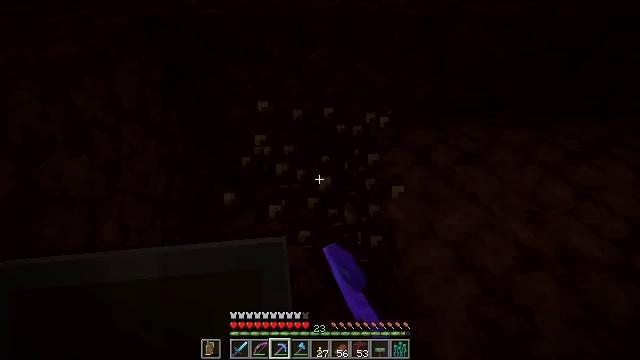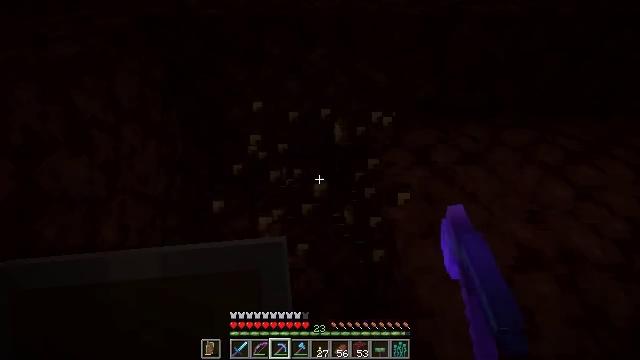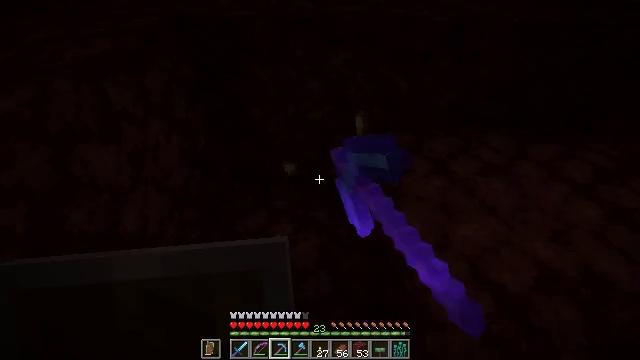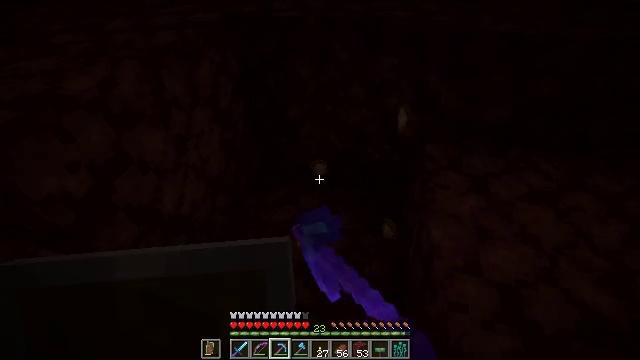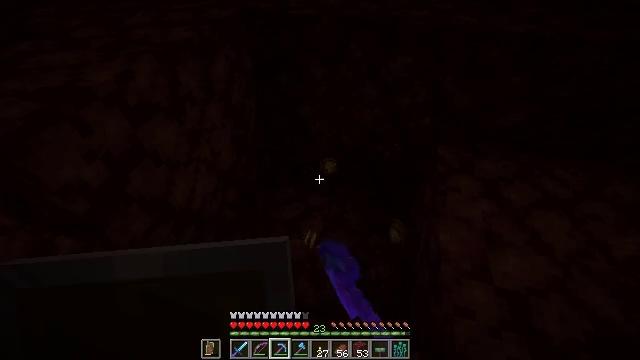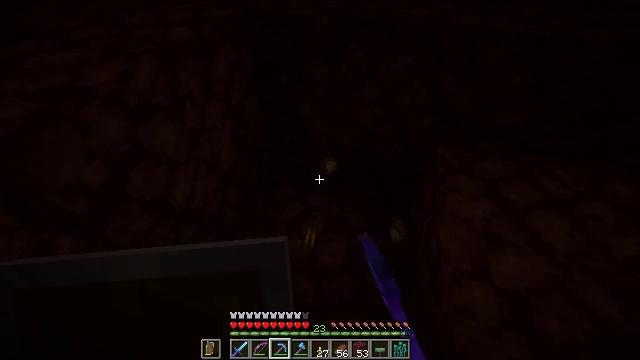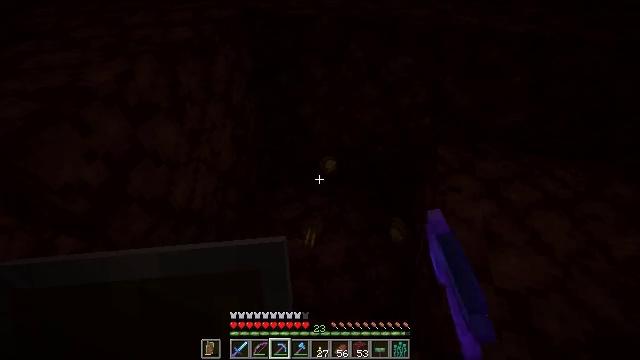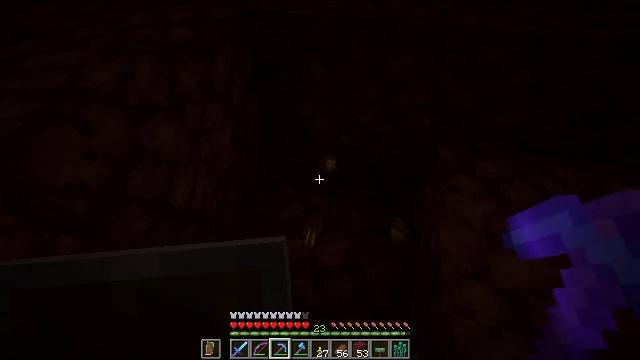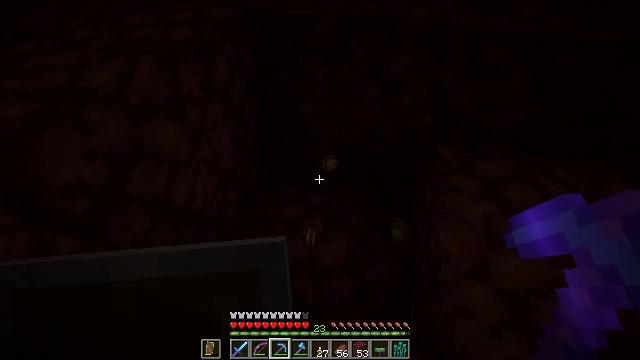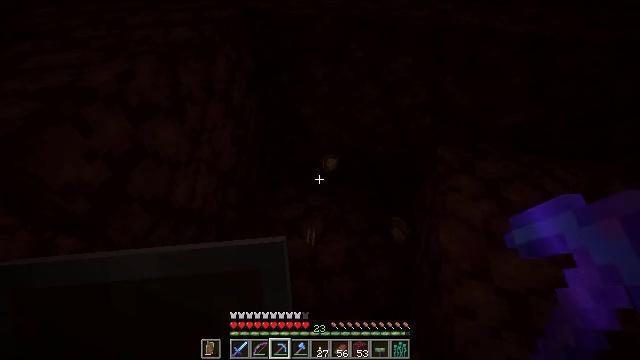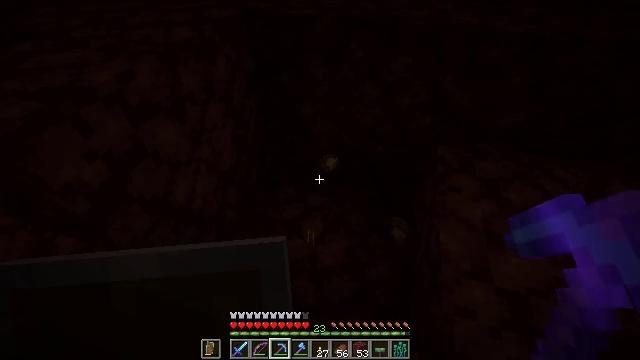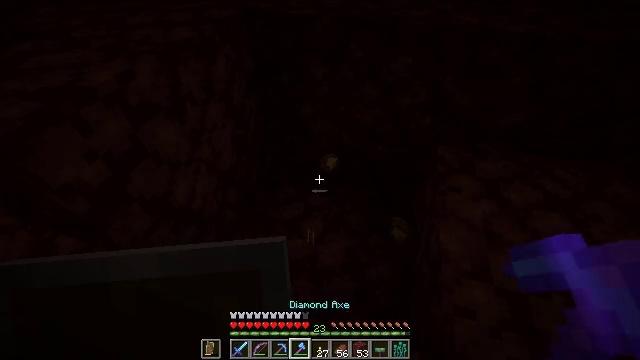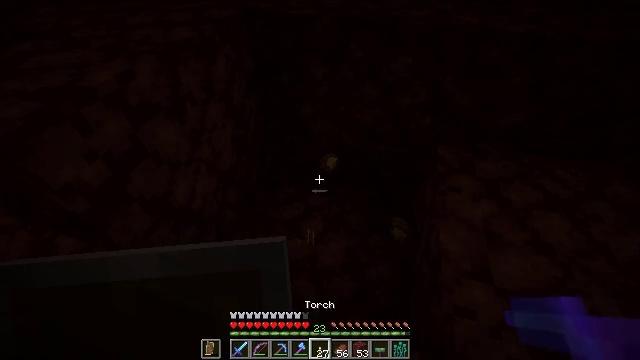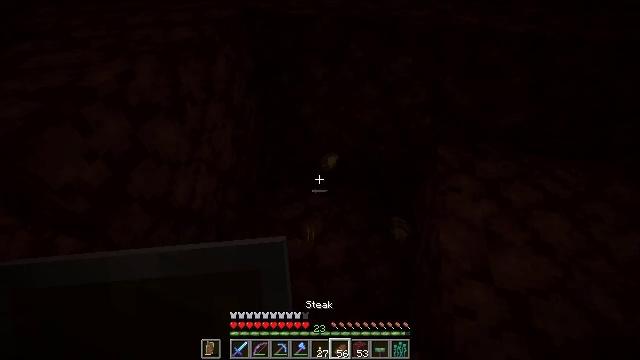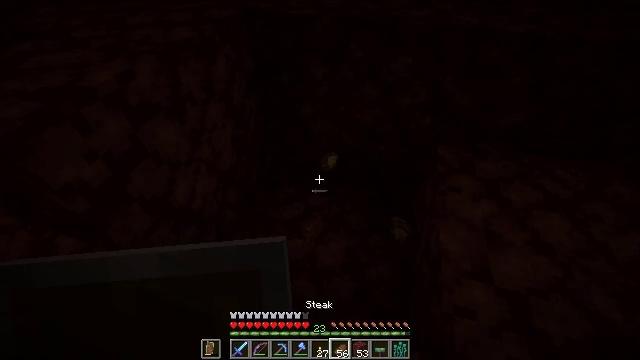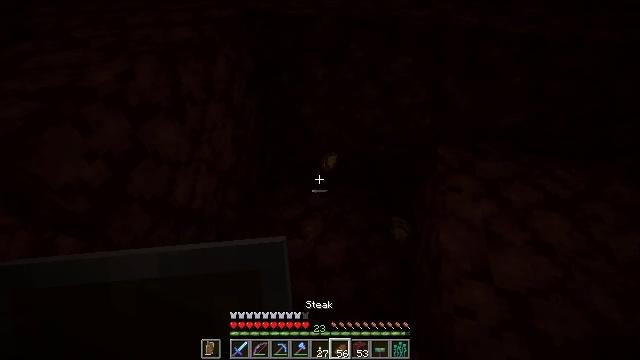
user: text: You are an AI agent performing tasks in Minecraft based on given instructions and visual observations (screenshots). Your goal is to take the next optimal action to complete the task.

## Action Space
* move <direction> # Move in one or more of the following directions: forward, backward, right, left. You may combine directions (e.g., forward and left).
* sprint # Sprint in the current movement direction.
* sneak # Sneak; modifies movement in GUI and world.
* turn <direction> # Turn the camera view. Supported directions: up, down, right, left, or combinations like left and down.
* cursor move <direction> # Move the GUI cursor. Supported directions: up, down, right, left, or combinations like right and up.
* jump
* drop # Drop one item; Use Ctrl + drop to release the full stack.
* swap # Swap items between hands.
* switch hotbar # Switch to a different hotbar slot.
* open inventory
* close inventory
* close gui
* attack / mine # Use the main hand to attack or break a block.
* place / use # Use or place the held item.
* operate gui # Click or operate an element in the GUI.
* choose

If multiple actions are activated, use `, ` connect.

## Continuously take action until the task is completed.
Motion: motion action
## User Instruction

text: Drop warped roots.
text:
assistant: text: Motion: attack / mine
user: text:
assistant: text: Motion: turn left
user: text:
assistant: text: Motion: turn left
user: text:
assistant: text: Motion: turn left
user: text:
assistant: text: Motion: no_op
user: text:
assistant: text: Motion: no_op
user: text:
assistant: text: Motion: no_op
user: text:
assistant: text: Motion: no_op
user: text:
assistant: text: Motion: no_op
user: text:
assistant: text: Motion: no_op
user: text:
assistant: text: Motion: no_op
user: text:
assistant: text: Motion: no_op
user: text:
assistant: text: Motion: no_op
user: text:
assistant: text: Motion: no_op
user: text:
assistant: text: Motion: no_op
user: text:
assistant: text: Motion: move forward
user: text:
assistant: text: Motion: move forward
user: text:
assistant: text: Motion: move forward
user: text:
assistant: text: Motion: move forward
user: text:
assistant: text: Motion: move forward
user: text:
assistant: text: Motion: move forward
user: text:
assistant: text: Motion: move forward
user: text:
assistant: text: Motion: move forward
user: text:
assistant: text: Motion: no_op
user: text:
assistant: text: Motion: no_op
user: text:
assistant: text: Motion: no_op
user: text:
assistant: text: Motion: no_op
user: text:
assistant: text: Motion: move back
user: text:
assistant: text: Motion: move back
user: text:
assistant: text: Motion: move back